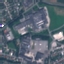
Land use / land cover: Industrial